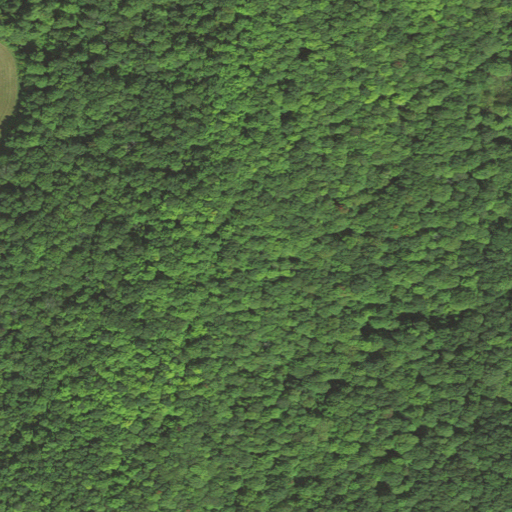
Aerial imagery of mountain in Vermont named Mutton Hill containing deciduous forest, mixed forest, and pasture